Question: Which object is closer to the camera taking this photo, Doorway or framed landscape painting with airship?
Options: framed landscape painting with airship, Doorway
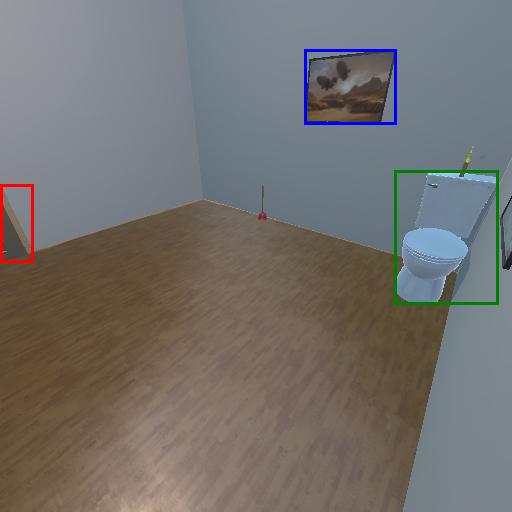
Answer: framed landscape painting with airship